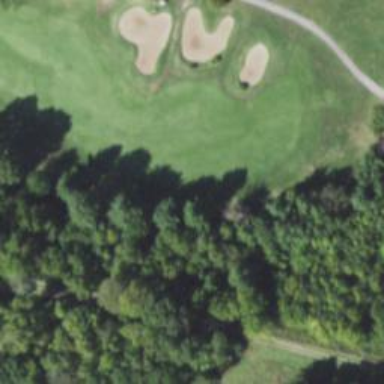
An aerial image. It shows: Golf hole.